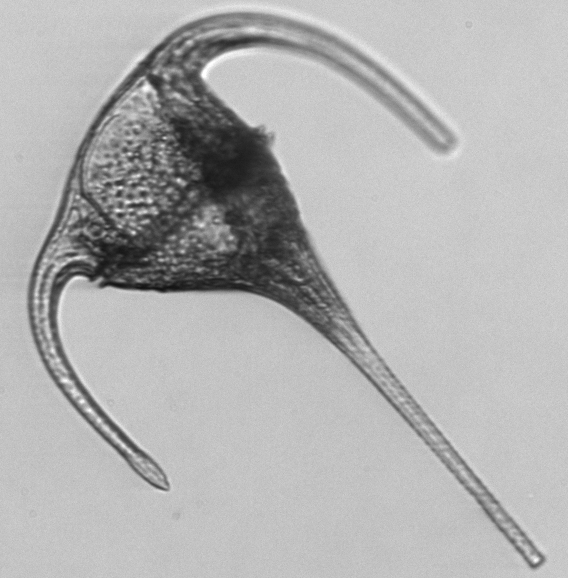
Label: Tripos